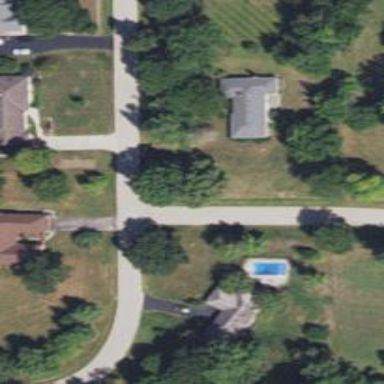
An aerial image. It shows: Driveway.